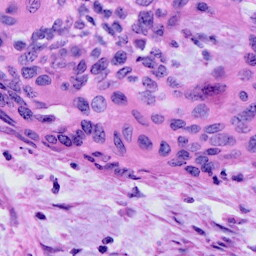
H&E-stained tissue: Cervix